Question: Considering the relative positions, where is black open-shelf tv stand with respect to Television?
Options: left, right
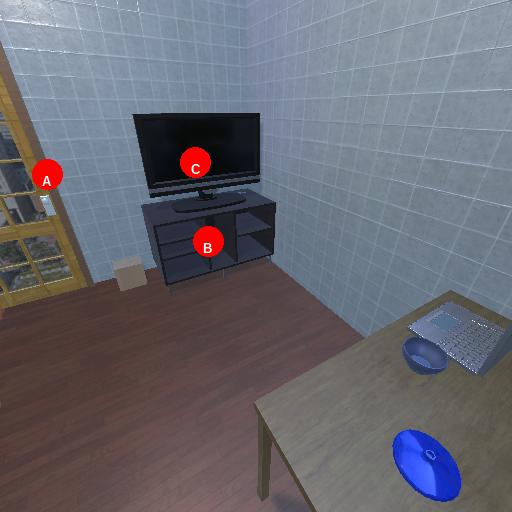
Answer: left